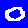
Digit: 0